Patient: sex M, age 60
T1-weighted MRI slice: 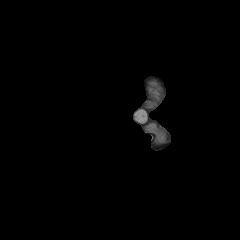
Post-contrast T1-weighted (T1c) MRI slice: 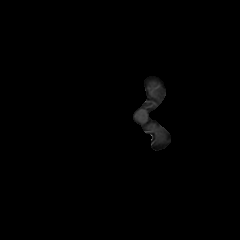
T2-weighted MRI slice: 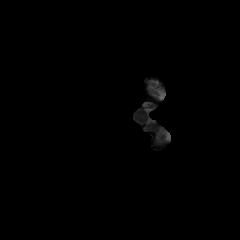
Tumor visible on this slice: no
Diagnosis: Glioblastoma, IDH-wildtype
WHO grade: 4